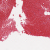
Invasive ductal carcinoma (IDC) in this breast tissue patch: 0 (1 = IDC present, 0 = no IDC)